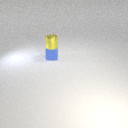
small blue rubber cube below small yellow metal cylinder